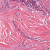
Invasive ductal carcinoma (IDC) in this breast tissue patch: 1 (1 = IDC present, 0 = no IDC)